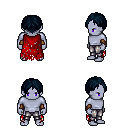
a pixel art fantasy rpg character, male body template, dark elf, purple skin, red tattered cape, metal pants, raven parted hairstyle, cloth bracers, four views (front, back, left, right), 2x2 character sprite sheet, small pixel art, hard edges, no anti-aliasing